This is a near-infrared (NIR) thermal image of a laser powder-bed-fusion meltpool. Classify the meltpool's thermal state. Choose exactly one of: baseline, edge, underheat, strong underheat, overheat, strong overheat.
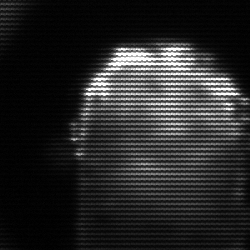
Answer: baseline